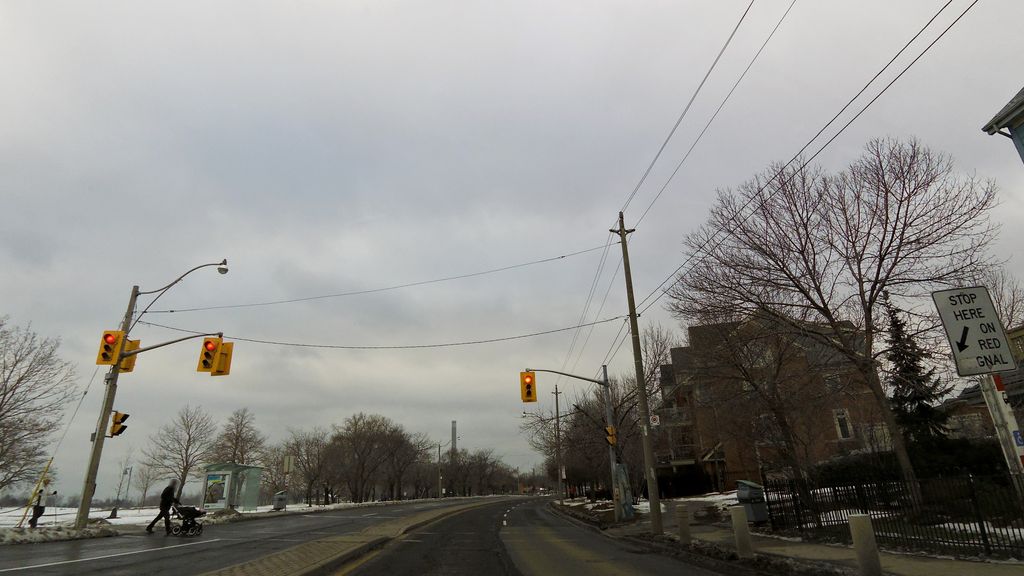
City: toronto